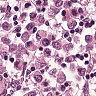
Metastatic tissue present: yes